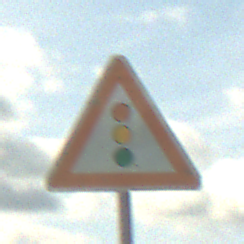
Verkehrszeichen: Lichtzeichenanlage
Umgebung: Outdoor, RoadRail
Tageszeit: Midday
Wetter: PartlyCloudy
Licht: Natural
Jahreszeit: NotSpecified
Kontrast: HighContrast